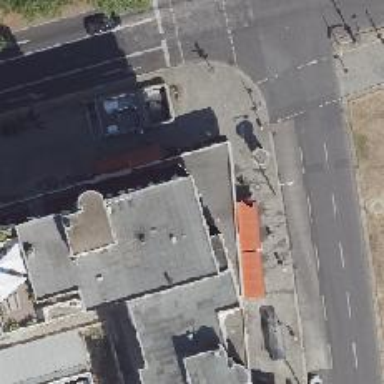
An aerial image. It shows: Restaurant.